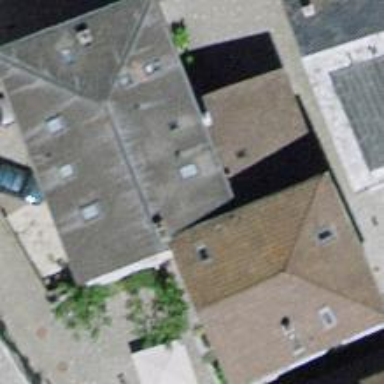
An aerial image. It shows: Semi-detached house.